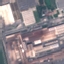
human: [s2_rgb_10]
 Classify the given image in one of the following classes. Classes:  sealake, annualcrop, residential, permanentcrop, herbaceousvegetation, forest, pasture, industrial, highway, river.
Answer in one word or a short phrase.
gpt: Industrial